Current action and preconditions to check: trajectory_clear

Your task: For each precondition in the list above, predict whether it will hold at this action.

Consider the current scene as observed from the mobile robot's camera, and analyze the predicted future states of all dynamic agents (e.g., people, animals, vehicles, or any moving entities) within the NEXT SECOND.

IMPORTANT: Only answer "very likely" if you are absolutely certain—based on strong, clear evidence—that a dynamic agent will violate the precondition in the predicted future state. Do NOT answer "very likely" for unlikely, ambiguous, or low-probability risks.

Ask yourself for each precondition: Is there a high probability, with clear and convincing evidence, that the predicted future states of any dynamic agent will interfere with the predicted future state of the currently executing action within the NEXT SECOND, causing that precondition to fail?

Assess the risk level based on these predictions. Use "likely" or "very likely" if motions create a clear risk of interference.

Use "neutral" or "improbable" if agents are nearby but their predicted paths are clearly diverging or non-conflicting.

Failure Risk Categories: "very improbable", "improbable", "neutral", "likely", "very likely"

Answer Format: Output ONLY the probability_of_failure value from these categories: "very improbable", "improbable", "neutral", "likely", "very likely"

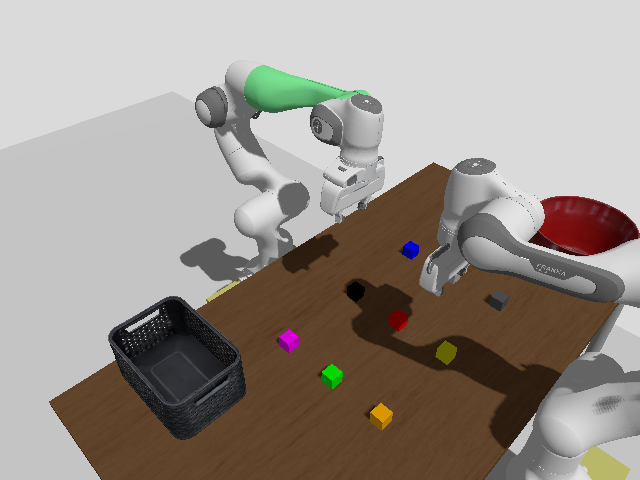

Answer: improbable